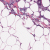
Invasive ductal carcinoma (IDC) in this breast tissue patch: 0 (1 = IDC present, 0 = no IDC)